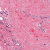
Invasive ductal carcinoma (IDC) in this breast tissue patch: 0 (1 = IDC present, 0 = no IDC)